Question: Count the number of objects in the diagram.
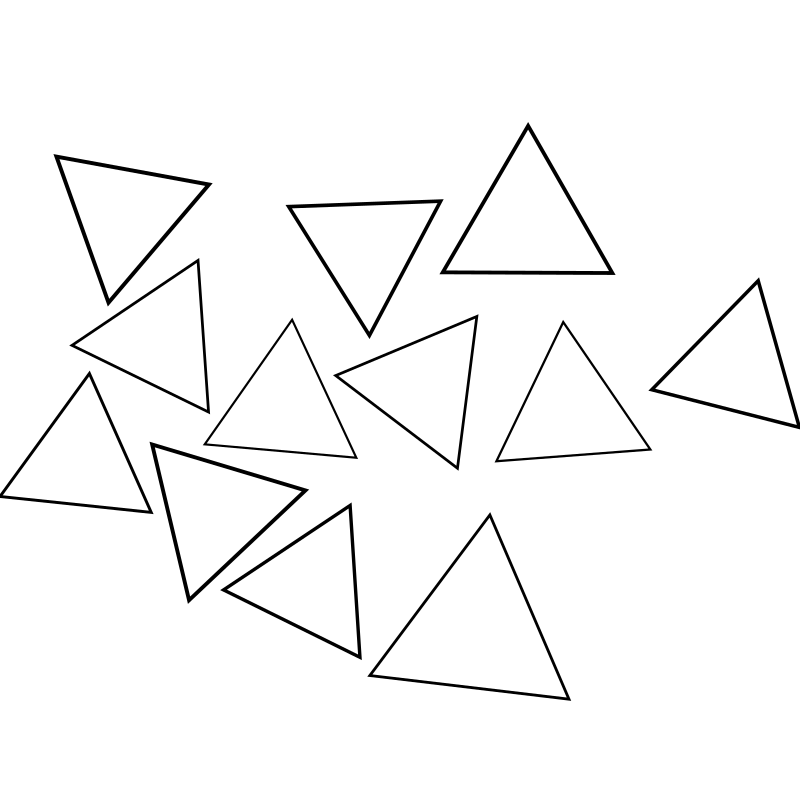
Answer: 12